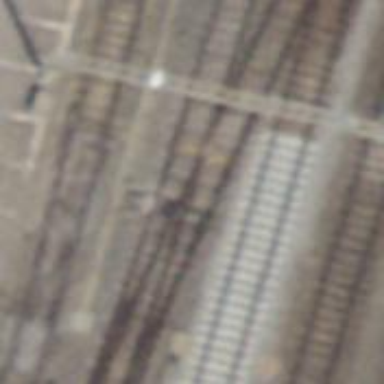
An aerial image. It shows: Railway switch.